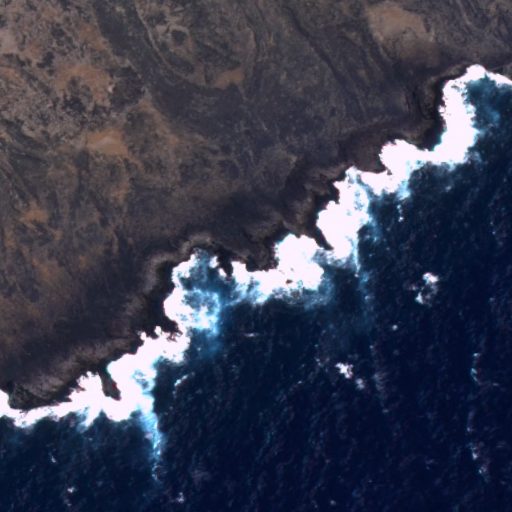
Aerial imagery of cape in Hawaii named Naka‘aha containing only unknown